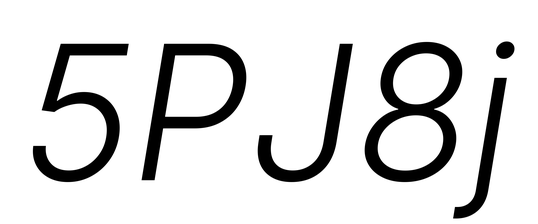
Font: Inter-Italic_Light_Italic